Question: Error:

I tried rebuilding the project. When I move the cursor over it it says "Cannot resolve symbol".
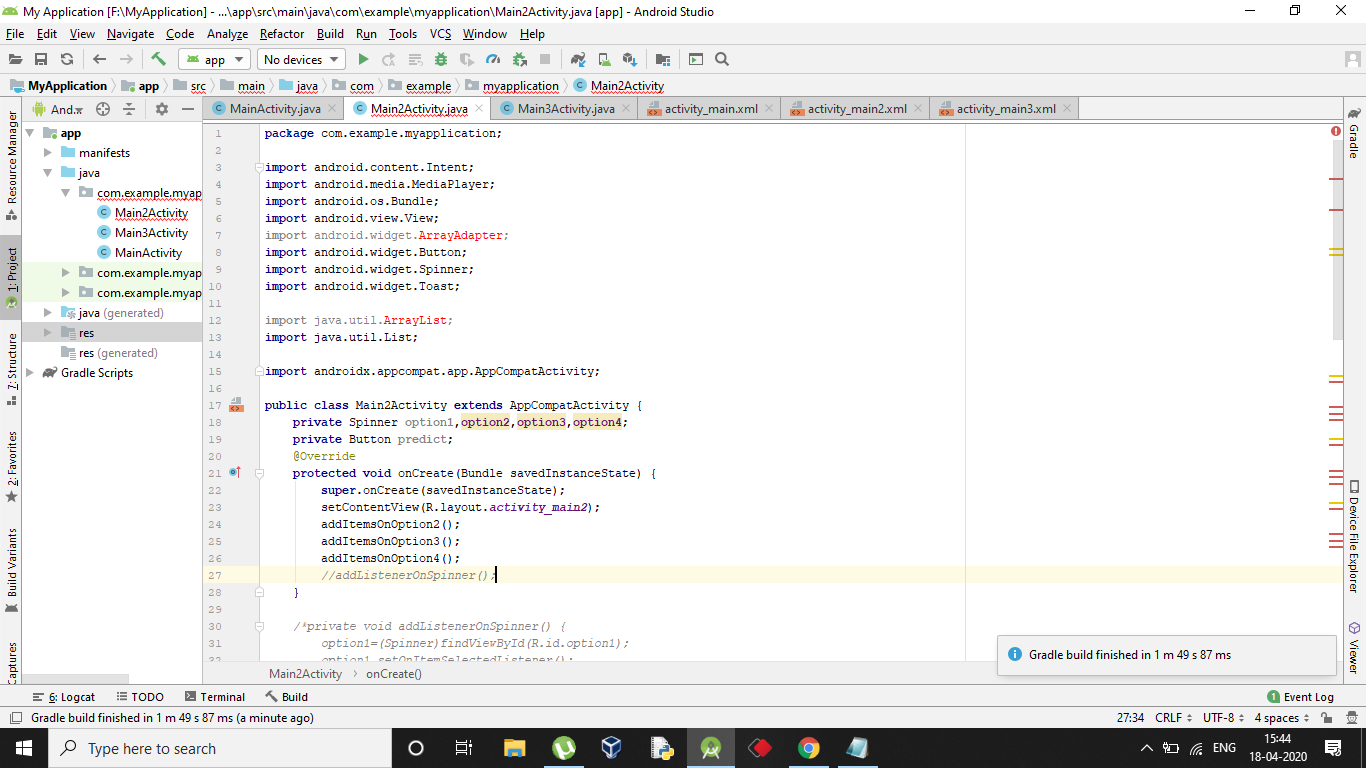
Answer: Try this.
Goto File in menu -> Invalidate Cache / Restart -> Select Invalidate and Restart